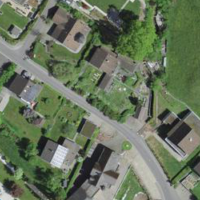
EUNIS habitat code: 55
Species observed at this site:
Chelidonium majus